Question:
When i write some text in Edittext i want to Keyboard above to Bottomlayout(Three button Home,contact,logout),Its possible?
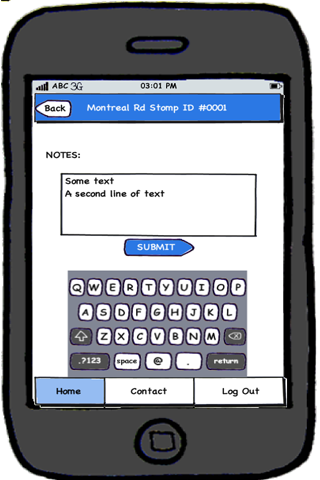
Answer: Not possible, <URL>
Quote:
As it is on the bottom, there can be nothing below it.